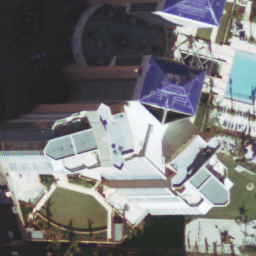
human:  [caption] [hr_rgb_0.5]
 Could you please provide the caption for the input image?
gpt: A triangular building with sky blue and purple roofss .

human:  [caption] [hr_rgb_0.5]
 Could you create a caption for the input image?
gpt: A triangular building with sky blue roofs while some plants arround it .

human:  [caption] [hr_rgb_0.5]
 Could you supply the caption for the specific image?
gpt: There is a triangular building with sky blue and purple roofs .

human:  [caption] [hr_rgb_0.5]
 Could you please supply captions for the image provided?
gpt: A triangular building with sky blue roofs with a swimming pool beside it .

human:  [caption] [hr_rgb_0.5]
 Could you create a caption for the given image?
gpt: A triangular building withe a swimming pool beside it .